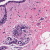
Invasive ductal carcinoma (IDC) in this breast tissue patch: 0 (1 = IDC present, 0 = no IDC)